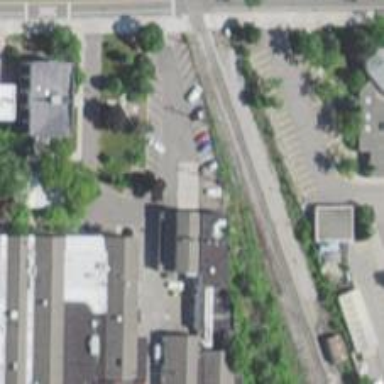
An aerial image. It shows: Abandoned railway siding.